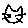
Label: cat